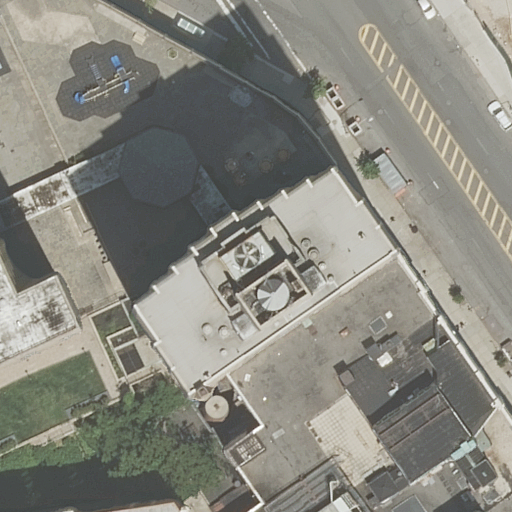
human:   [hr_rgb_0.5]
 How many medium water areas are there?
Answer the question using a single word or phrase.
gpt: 0

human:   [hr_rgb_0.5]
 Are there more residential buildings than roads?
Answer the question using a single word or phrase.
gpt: no

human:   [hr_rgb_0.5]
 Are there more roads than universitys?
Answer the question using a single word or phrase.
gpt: yes

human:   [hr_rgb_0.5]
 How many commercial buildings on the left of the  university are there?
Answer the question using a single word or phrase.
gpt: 0

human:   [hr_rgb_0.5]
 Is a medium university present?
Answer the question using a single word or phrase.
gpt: no

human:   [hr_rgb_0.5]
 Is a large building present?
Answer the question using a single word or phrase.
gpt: yes

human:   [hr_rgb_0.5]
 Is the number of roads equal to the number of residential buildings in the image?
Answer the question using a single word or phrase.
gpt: yes

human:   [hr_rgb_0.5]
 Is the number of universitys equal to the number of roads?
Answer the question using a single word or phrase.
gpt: no

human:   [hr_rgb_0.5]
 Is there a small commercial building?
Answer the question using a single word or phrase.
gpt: no

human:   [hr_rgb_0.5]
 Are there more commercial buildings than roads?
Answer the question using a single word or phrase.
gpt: no

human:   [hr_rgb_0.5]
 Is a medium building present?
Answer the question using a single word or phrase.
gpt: yes

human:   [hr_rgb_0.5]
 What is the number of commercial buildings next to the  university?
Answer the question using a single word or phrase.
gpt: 0

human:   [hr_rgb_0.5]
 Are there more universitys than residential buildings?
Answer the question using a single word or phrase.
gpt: no

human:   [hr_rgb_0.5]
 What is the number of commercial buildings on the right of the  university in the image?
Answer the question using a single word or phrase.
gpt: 0

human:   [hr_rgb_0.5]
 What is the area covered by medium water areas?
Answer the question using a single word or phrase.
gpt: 0m2

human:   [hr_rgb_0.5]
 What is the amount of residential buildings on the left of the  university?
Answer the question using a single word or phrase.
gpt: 4

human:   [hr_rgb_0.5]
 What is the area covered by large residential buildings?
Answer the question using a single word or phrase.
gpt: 3908m2

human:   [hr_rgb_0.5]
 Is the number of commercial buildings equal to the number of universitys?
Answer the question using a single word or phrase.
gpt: no

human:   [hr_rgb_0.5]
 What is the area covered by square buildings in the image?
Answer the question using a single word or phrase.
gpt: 0m2

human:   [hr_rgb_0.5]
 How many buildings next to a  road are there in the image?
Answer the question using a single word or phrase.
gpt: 4

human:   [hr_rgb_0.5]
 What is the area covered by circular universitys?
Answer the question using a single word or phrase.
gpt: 0m2

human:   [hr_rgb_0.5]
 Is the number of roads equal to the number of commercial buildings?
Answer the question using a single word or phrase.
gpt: no

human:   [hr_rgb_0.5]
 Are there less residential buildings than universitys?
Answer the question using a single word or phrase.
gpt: no

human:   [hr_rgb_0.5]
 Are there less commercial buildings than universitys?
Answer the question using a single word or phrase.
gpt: yes

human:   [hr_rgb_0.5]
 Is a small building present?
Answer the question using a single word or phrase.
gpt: yes

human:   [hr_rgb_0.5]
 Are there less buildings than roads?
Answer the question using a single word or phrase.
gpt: no

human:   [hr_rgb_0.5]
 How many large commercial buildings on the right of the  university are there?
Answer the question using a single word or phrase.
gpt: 0

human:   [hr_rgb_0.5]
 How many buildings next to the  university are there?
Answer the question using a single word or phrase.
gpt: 4

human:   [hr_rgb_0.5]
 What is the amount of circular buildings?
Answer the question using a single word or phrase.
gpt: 0

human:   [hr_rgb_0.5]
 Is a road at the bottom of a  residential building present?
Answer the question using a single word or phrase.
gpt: yes

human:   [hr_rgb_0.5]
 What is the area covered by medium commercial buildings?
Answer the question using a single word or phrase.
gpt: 0m2

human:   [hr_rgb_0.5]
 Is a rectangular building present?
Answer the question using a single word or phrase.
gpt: yes

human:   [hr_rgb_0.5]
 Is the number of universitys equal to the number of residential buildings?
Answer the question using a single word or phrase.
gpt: no

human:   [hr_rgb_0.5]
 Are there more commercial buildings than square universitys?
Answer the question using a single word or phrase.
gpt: no

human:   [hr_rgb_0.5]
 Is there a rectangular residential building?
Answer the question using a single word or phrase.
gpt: yes

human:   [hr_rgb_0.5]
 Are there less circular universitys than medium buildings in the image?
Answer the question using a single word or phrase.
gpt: yes